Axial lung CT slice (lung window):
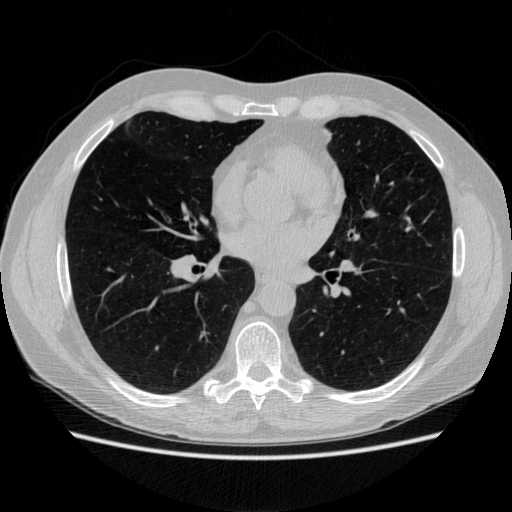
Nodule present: no